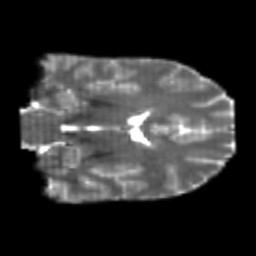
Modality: T2w
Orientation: coronal
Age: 22
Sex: male
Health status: healthy
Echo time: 0.074 s